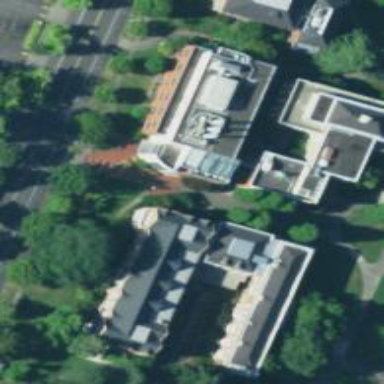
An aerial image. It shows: Building with hipped roof in red color.